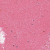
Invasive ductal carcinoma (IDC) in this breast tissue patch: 0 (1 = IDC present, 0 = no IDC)